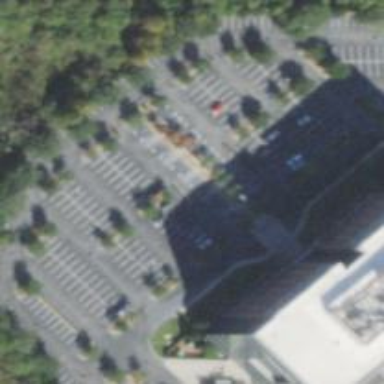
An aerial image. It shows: Parking space.